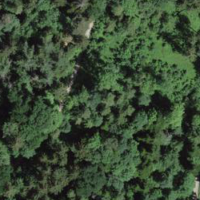
EUNIS habitat code: 53
Species observed at this site:
Turdus philomelos
Buteo buteo
Carpinus betulus